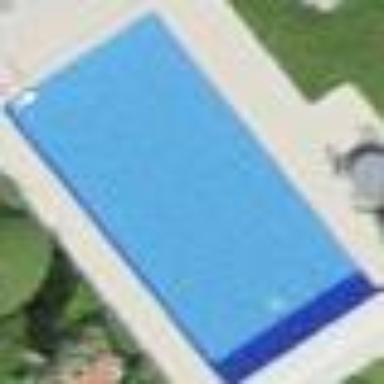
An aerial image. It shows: Swimming pool located in leisure land.